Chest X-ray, PA view. Patient: 29 years old, sex F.
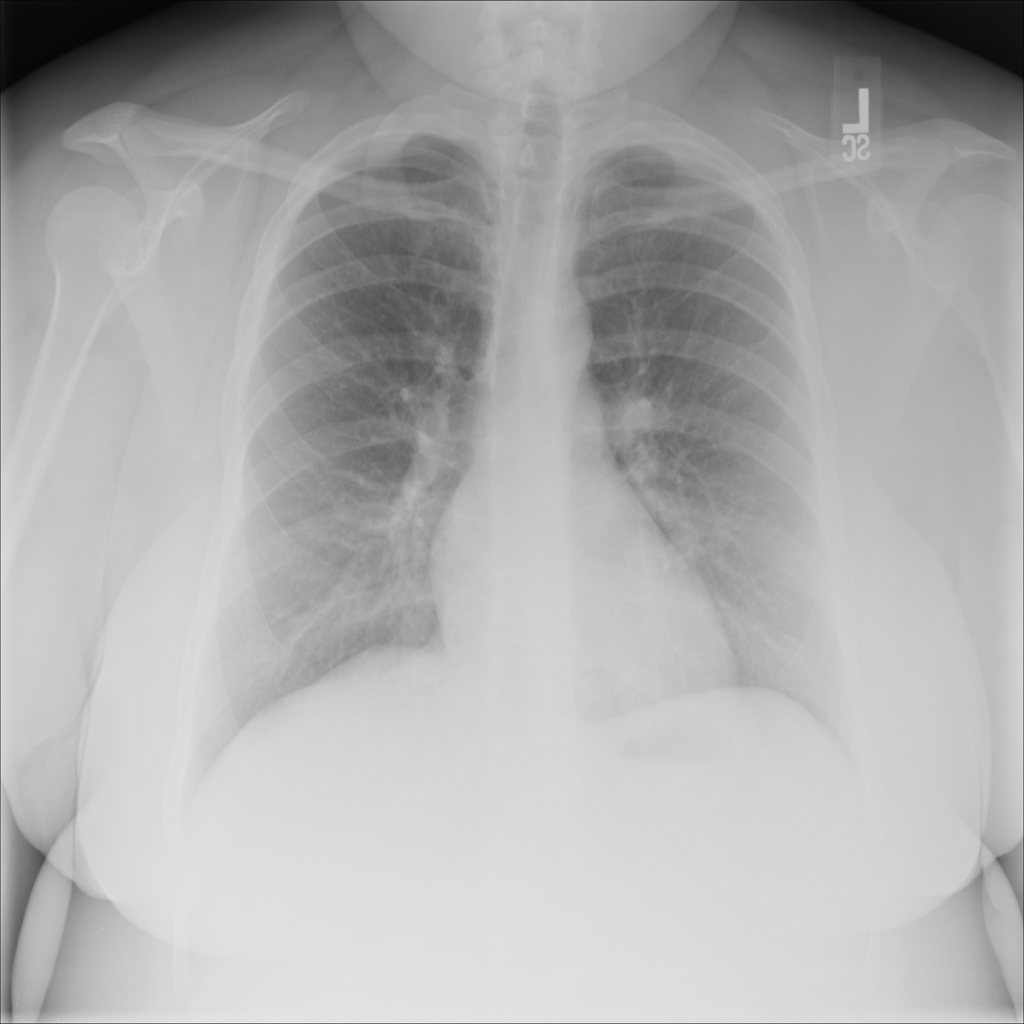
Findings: No Finding